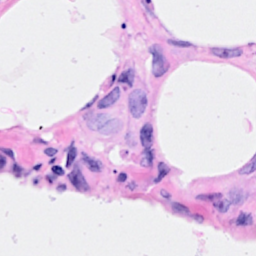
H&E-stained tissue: Breast